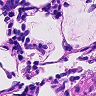
Metastatic tissue present: no